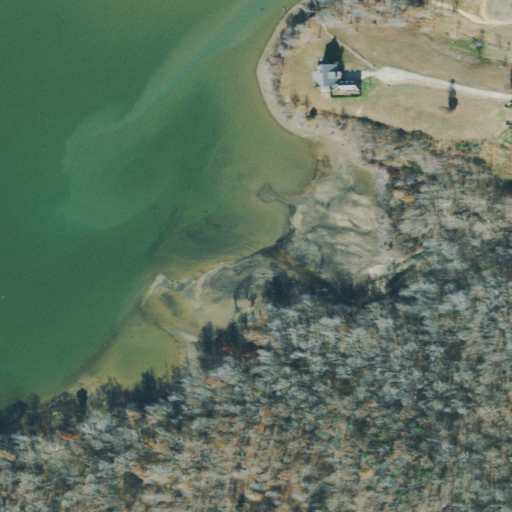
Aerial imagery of valley in Tennessee named Lane Hollow containing open water, deciduous forest, woody wetlands, herbaceous wetlands, open development, pasture, and grassland